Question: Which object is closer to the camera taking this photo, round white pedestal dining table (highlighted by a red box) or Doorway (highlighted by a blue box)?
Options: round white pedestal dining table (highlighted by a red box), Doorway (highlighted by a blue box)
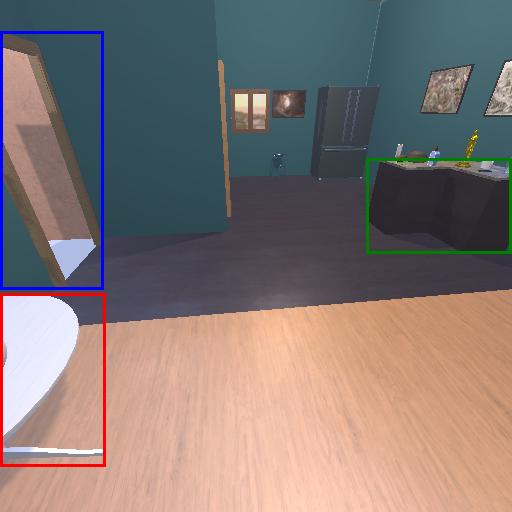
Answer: round white pedestal dining table (highlighted by a red box)